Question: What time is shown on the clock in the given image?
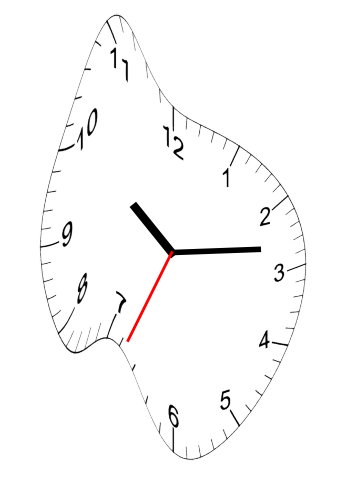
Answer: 10:13:34